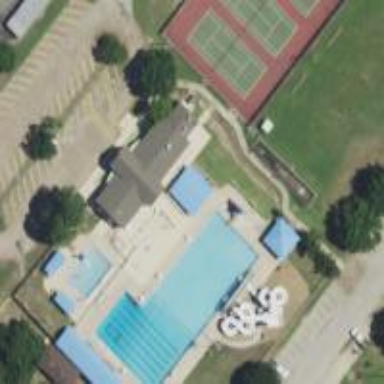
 perfect for swimming and other water activities."